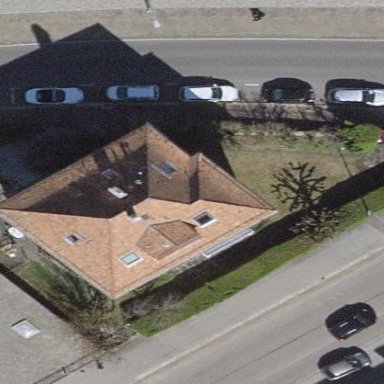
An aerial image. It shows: Hipped roof on apartment building.